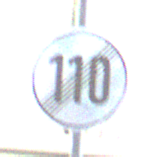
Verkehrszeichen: EndeGeschwindigkeit110
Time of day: SunriseSunset
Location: Outdoor (Urban)
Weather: PartlyCloudy
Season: NotSpecified
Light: Natural